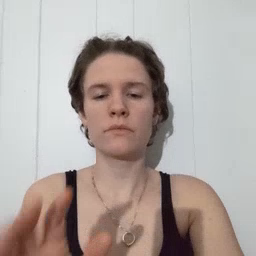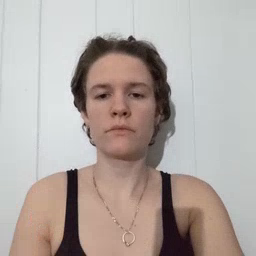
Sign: dog